Question: I used a background with a image of a '', that I do disappearing and then reappearing with jQuery and using the function. As the background image is a , if you use the on the SO I see the background image as if it is bordered with black/grey color and the transparent isn't perfect, while if you are using the the 'cloud of ice' . I would know if there is some plug-in jQuery or css filter that can resolve this transparent incompatibility that there is on IE8.
html:
'''
<div class="ice"></div>
'''
css:
'''
#main #slogan #iphone .ice {
position:absolute;
top:20px;
right:22px;
display:block;
width:450px;
height:486px;
background:transparent url(../images/system/main-animation-ice.png) no-repeat 0 0;
z-index:1;
}
'''
javascript:
'''
$(o).delay(i*'1200').fadeTo(2000,1.0).fadeTo(2000,0.2);
'''
On the left there is the normal effect, and on the right there is the IE8 bug.

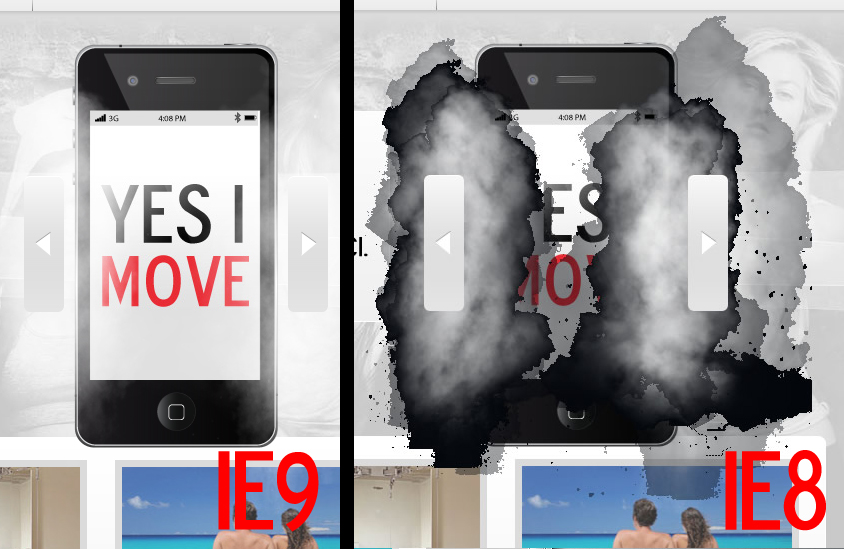
Answer: You can do it in CSS by using IE's proprietary filtering system.
'''
#main #slogan #iphone .ice {
position:absolute;
top:20px;
right:22px;
display:block;
width:450px;
height:486px;
background:url(../images/blank.gif), transparent url(../images/system/main-animation-ice.png) no-repeat 0 0;
filter:progid:DXImageTransform.Microsoft.AlphaImageLoader(enabled='true',sizingMethod='scale',src='../images/system/main-animation-ice.png');
z-index:1;
}
'''
you will need to use a blank.gif for the 'first' image in your background declaration. This is simply to confuse ie8 and prevent it from using both the filter and the background you have set, and only use the filter. Other browsers support multiple background images and will understand the background declaration and not understand the filter, hence using the background only.
You may also need to play with the 'sizingMethod' in the filter to get it to work the way you want.
I checked out your site in ie8 and you have more of a problem here than you mentioned in this post.
First you did not include an override of 'background : none' so ie8 is giving you BOTH a filter version and a broken background version right now.
Second you are not just using it as a background image, its a sprite. You cannot use a sprite with an alpha image loader; because there is not background position property. So you will need to break it into 3 images and switch between them in the filter rather than switching using background position.
Third animation performance is terrible. You are asking ie8 to alter the opacity of 6 transparent images on top of each other at the same time. Even with the alphaImageLoader, this is going to crash someone's browser.
My advice. For ie8 '$('.ice').hide();'
<URL>